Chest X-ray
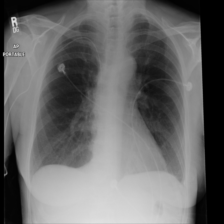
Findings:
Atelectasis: negative
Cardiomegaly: negative
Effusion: negative
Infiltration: negative
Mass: negative
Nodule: negative
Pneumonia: negative
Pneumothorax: negative
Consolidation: negative
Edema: negative
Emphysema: negative
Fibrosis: negative
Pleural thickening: negative
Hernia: negative